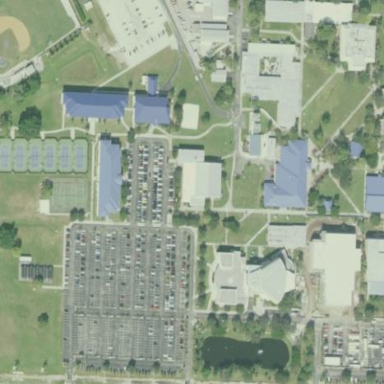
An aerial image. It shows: College.